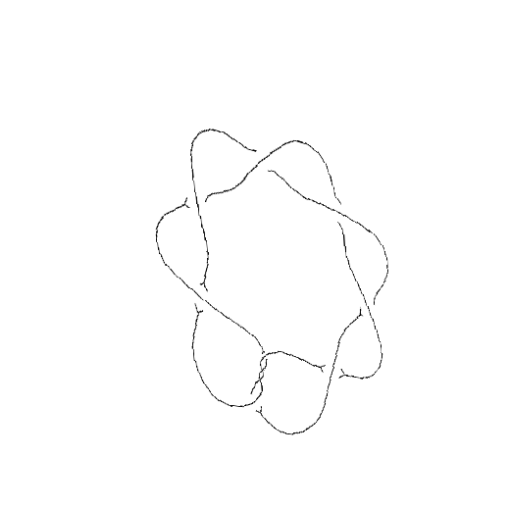
Crossing number: 10